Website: crate-barrel
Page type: billing-address
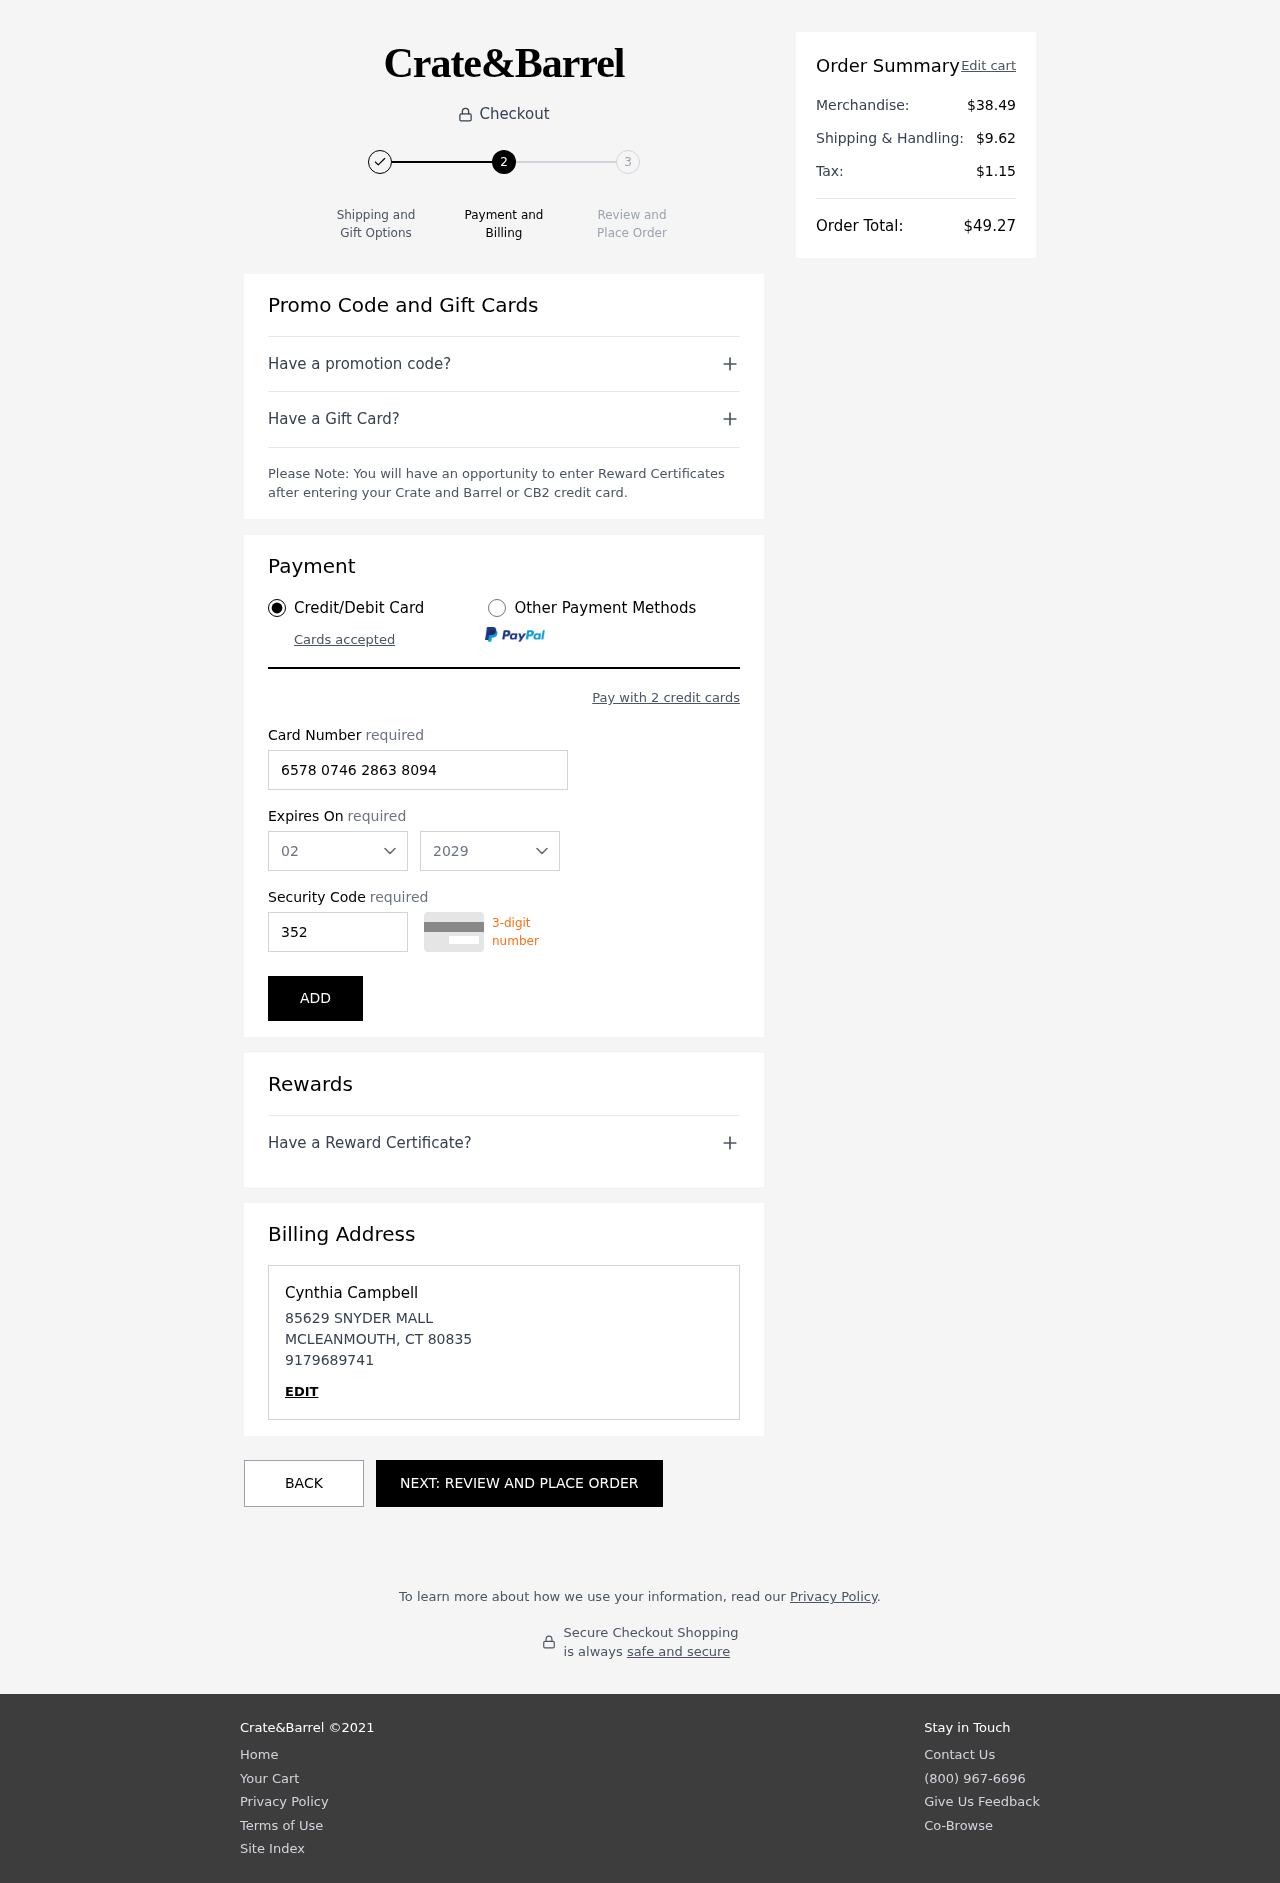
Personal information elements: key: PII_CARD_CVV
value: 352
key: PII_CARD_EXPIRY_MONTH
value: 02
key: PII_CARD_EXPIRY_YEAR
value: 29
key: PII_CARD_NUMBER
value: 6578 0746 2863 8094
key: PII_CITY
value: MCLEANMOUTH
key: PII_FULLNAME
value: Cynthia Campbell
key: PII_PHONE
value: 9179689741
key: PII_POSTCODE
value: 80835
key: PII_STATE_ABBR
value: CT
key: PII_STREET
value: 85629 SNYDER MALL
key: PII_FIRSTNAME
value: Cynthia
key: PII_LASTNAME
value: Campbell
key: PII_PHONE_LINE
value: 9741
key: PII_PHONE_SUFFIX
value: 9741
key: PII_POSTCODE_FULL
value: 80835
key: PII_PHONE2
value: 9179689741
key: PII_PHONE3
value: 9179689741
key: PII_FULLNAME2
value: Cynthia Campbell
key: PII_FULLNAME3
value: Cynthia Campbell
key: PII_FIRSTNAME2
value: Cynthia
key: PII_FIRSTNAME3
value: Cynthia
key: PII_LASTNAME2
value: Campbell
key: PII_LASTNAME3
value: Campbell
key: PII_FIRSTNAME_DERIVED
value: Cynthia
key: PII_LASTNAME_DERIVED
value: Campbell
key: PII_PHONE_NUMERIC
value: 9179689741
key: PII_PHONE_LINE_NUMERIC
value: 9741
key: PII_PHONE_SUFFIX_NUMERIC
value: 9741
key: PII_POSTCODE_NUMERIC
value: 80835
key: PII_PHONE2_NUMERIC
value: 9179689741
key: PII_PHONE3_NUMERIC
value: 9179689741
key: PII_FULLNAME_DERIVED
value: Cynthia Campbell
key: PII_NAME_FULL_DERIVED
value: Cynthia Campbell
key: PII_PHONE_DIGITS
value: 9179689741
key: PII_PHONE_LAST4
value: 9741
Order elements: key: ORDER_SUBTOTAL
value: $38.49
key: ORDER_SHIPPING_COST
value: $9.62
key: ORDER_TAX
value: $1.15
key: ORDER_TOTAL
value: $49.27